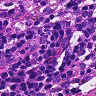
Metastatic tissue present: no